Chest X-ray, PA view. Patient: 66 years old, sex F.
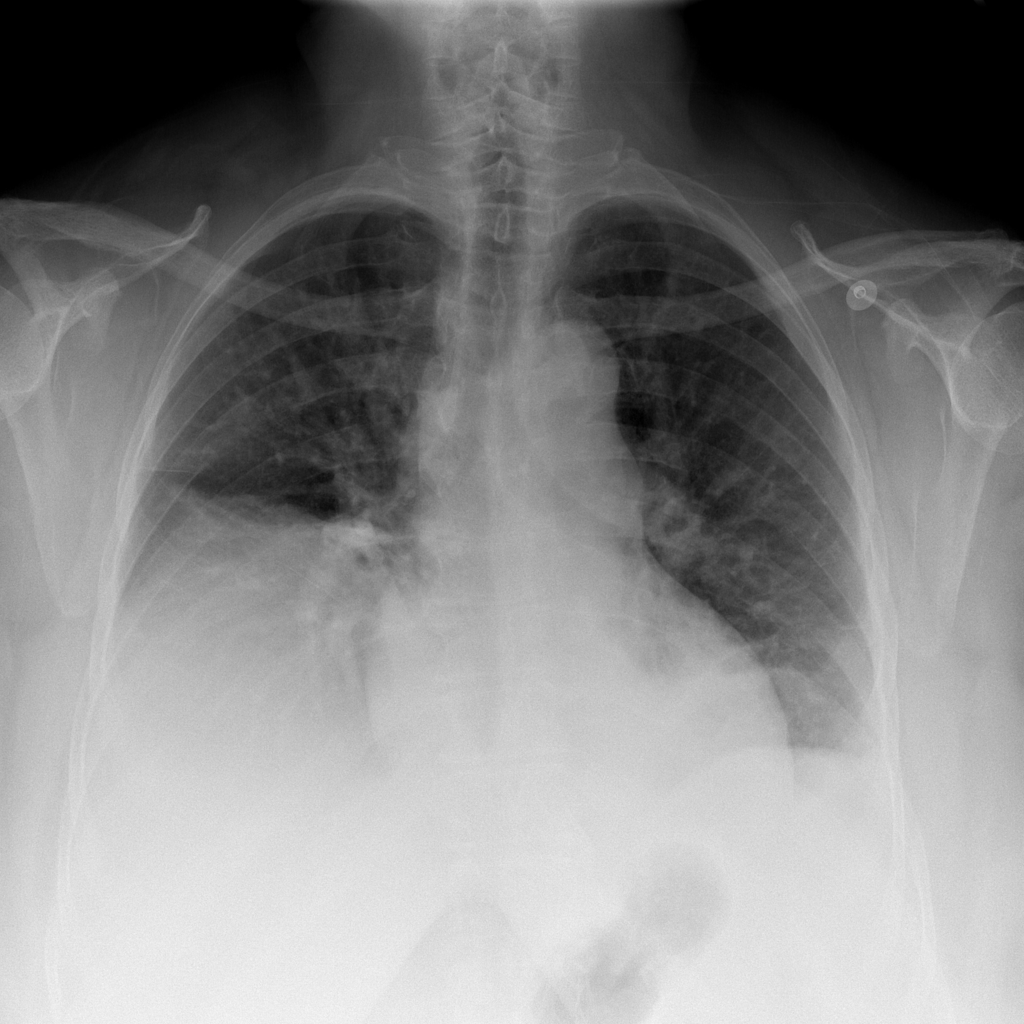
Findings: Infiltration